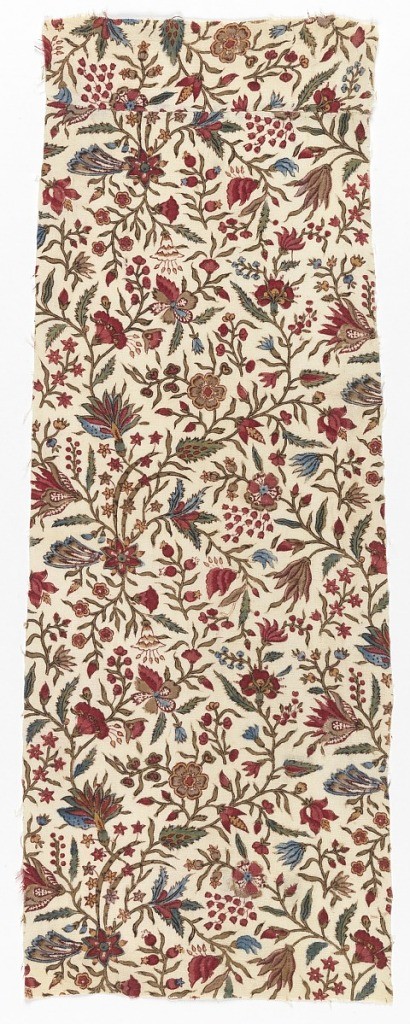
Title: Textile
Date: mid–late 18th century
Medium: cotton Technique: block printed and painted on plain weave
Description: Exotic plant with long twisting flowering branches on a white background.